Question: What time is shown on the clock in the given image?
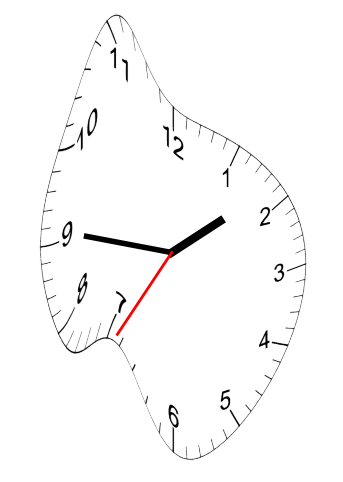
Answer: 01:45:35